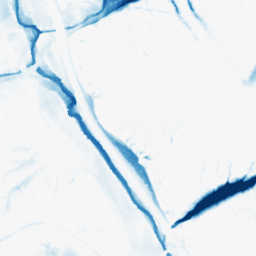
Category: morphological
Decomposition family: morphological_ellipse
Decomposition parameters: operation: closing
width: 30
height: 30
Upsampling method: cubic_catmull_rom
Upsampling parameters: scale: 2
Upsampling scale: 2